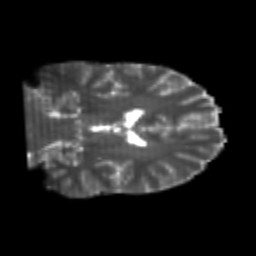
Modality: T2w
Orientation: coronal
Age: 23
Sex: male
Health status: healthy
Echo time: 0.074 s